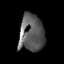
Tissue: skin
Cell type: Epithelial cells
Senescence score: 0.2116
Nuclear area (px): 896
Mean DAPI intensity: 93.709